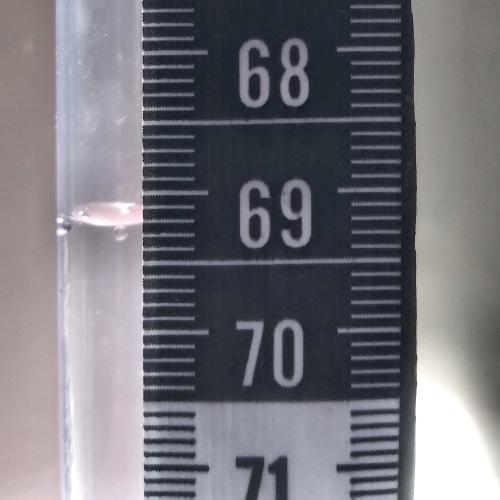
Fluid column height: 69.2 cm